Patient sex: M
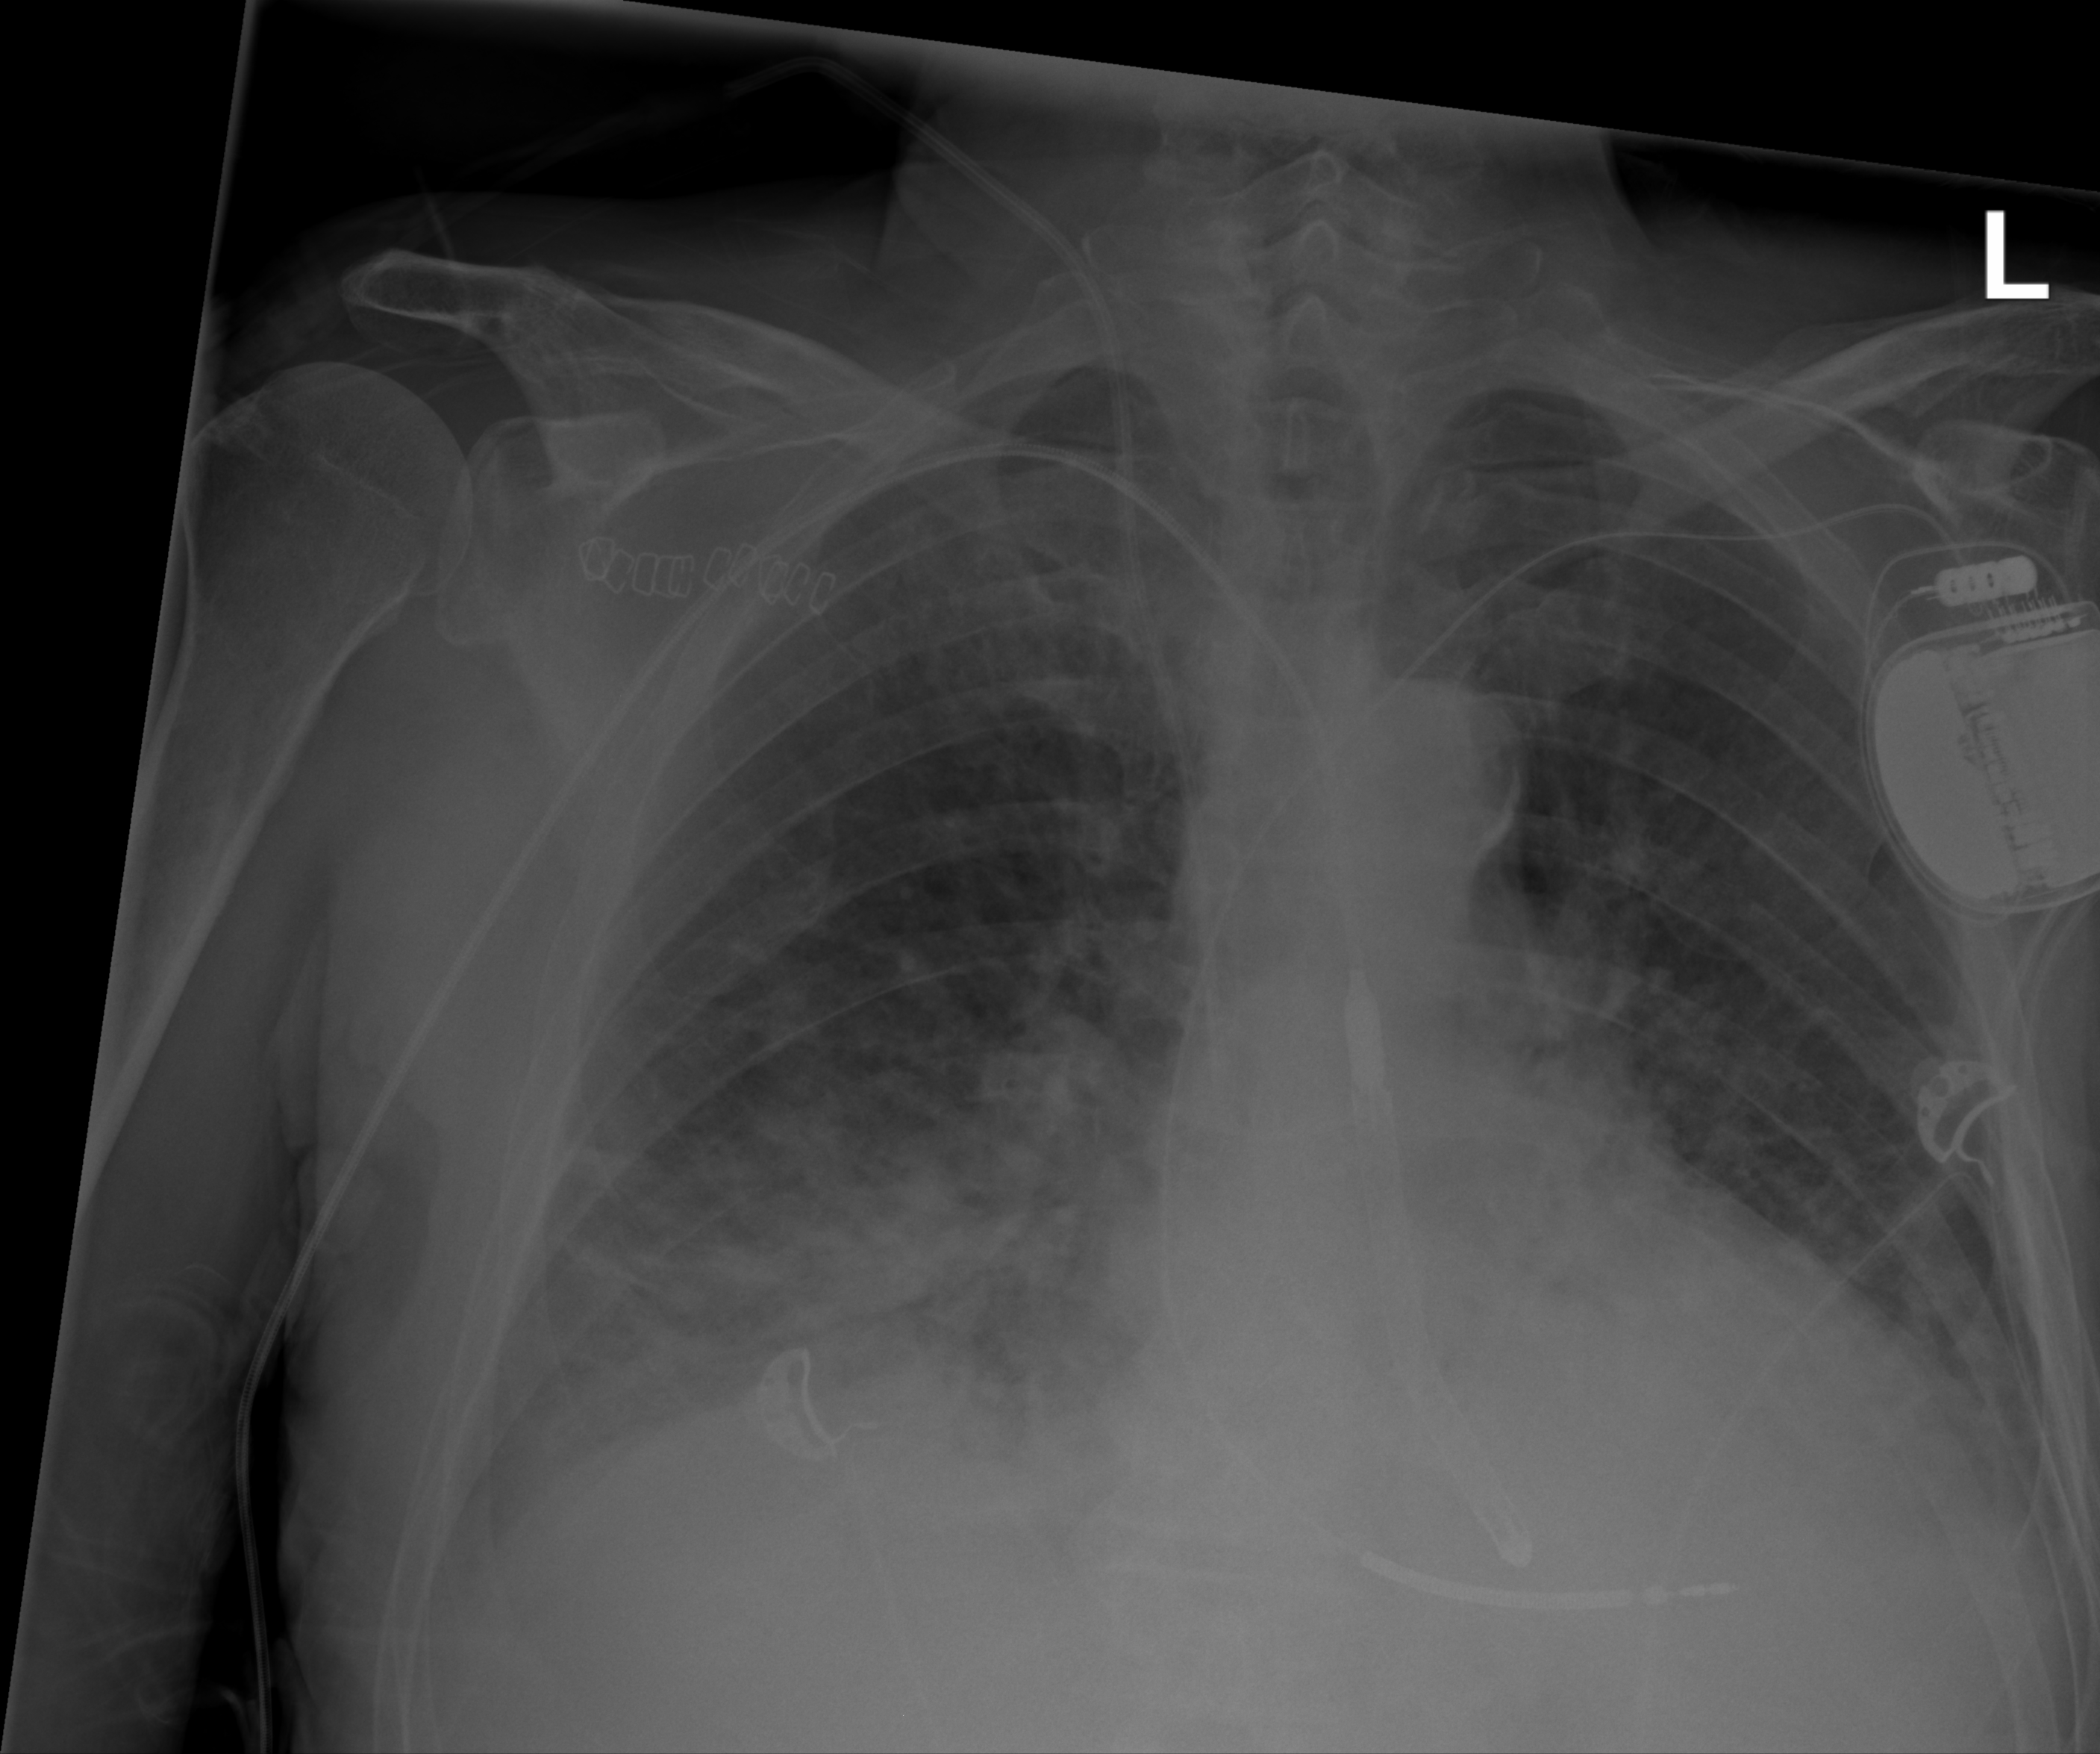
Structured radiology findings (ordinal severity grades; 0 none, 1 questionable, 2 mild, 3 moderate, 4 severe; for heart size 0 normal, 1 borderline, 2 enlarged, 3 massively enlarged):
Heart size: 0
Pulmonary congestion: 3
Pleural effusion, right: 2
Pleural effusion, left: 2
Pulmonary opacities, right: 3
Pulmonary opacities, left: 2
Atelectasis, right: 2
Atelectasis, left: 2